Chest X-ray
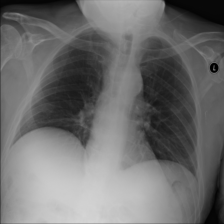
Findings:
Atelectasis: negative
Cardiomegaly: negative
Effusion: negative
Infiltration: positive
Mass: negative
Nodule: negative
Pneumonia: negative
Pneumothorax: negative
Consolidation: negative
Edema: negative
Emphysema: negative
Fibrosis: negative
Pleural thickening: negative
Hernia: negative